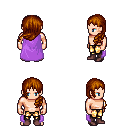
a pixel art fantasy rpg character, male body template, human, light skin, lavender cape, gold greaves, brunette left-swept hairstyle, maroon shoes, four views (front, back, left, right), 2x2 character sprite sheet, small pixel art, hard edges, no anti-aliasing